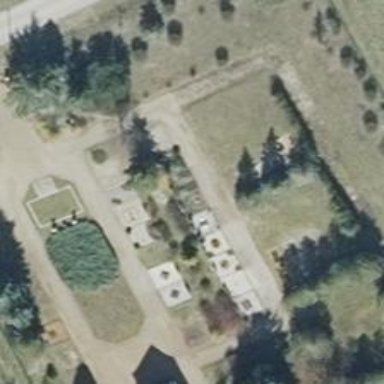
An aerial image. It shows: Cemetery.